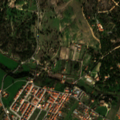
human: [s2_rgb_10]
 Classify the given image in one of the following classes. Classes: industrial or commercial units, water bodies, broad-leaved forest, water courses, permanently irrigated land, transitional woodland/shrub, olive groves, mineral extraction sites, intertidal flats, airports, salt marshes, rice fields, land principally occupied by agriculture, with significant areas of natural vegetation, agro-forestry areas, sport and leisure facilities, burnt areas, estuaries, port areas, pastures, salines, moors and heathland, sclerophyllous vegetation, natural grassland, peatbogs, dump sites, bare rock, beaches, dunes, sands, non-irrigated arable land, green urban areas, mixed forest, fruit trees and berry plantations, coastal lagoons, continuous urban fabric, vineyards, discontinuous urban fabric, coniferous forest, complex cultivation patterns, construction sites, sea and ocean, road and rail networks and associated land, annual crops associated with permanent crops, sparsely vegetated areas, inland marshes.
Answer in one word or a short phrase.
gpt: discontinuous urban fabric, complex cultivation patterns, broad-leaved forest, mixed forest, transitional woodland/shrub